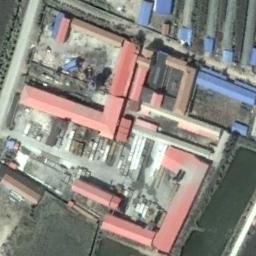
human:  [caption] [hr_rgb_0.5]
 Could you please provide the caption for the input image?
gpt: The industrial area is densely housing .

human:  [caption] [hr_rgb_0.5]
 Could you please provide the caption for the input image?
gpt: There are many houses of different shapes and sizes in the industrial zone .

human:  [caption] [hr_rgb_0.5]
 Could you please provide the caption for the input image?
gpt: In an industrial area, There are factories, Roads and some large-scale open-air machinery and equipment, Items stacked in the open-air, Etc , And there are green belts .

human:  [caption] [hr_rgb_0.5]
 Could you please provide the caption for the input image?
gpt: The industrial area has lots of industrial equipment, Some red workshops, Blue workshops and green areas .

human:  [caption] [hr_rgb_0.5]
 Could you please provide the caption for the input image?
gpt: There are some blue buildings and red buildings on the industrial area .